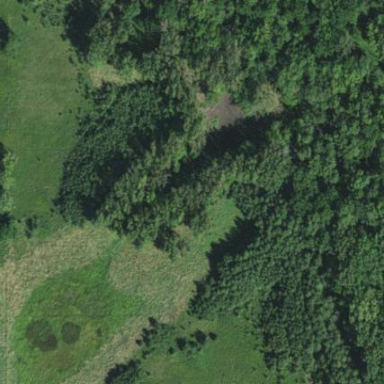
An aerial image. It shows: Beautiful wet meadow natural wetland.